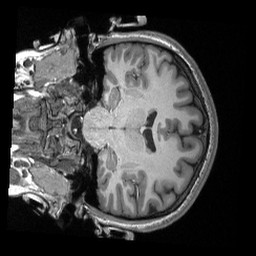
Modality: T1w
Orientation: coronal
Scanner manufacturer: siemens
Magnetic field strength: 3 T
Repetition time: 2.3 s
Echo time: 0.00308 s